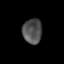
Tissue: skin
Cell type: Epithelial cells
Senescence score: 0.2602
Nuclear area (px): 480
Mean DAPI intensity: 79.14